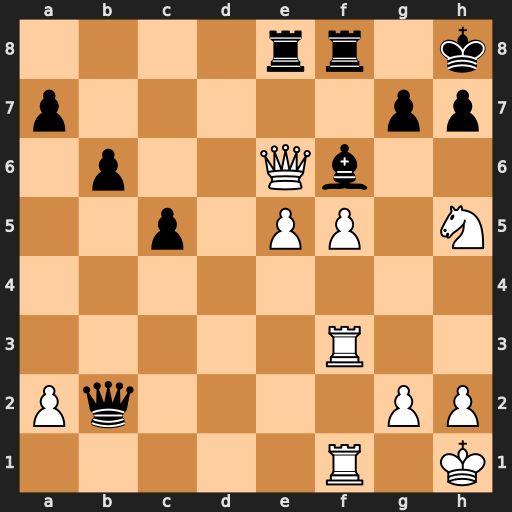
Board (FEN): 4rr1k/p5pp/1p2Qb2/2p1PP1N/8/5R2/Pq4PP/5R1K
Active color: w
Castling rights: -
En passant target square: -
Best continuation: exf6 Rxe6 fxg7+ Qxg7 Nxg7